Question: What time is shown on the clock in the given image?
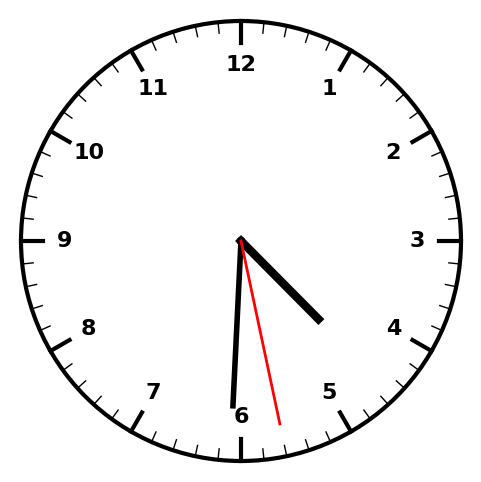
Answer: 04:30:28